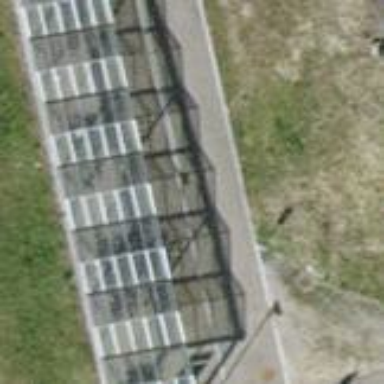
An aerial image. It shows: Bicycle parking area with stands available.